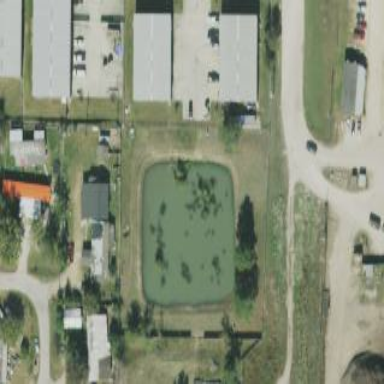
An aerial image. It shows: Detention basin filled with water.